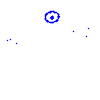
Particle: proton